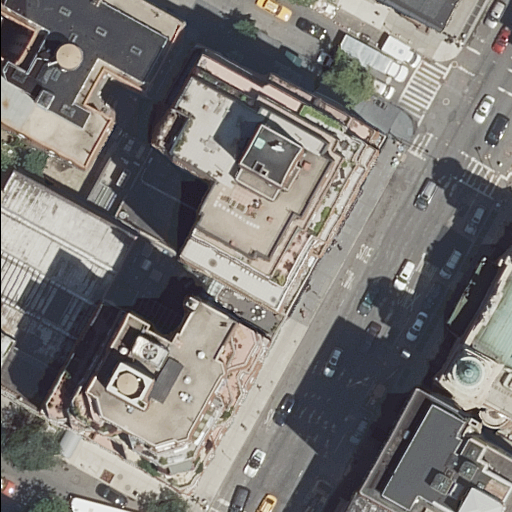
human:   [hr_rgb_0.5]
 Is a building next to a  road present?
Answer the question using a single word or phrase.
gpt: yes

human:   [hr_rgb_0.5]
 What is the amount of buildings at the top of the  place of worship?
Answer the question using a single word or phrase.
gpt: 4

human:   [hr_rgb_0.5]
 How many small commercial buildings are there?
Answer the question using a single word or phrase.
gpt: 0

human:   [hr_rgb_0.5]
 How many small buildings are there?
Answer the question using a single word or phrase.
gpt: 3

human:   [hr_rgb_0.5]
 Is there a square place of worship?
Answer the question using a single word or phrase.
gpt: no

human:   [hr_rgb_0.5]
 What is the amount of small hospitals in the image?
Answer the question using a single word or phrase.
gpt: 0

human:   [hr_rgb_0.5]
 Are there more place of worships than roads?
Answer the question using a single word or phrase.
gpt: no

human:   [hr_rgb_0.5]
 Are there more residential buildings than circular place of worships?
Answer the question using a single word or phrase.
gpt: yes

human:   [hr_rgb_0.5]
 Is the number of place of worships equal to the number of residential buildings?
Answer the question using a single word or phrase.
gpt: no

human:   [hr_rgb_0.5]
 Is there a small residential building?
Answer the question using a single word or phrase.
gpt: yes

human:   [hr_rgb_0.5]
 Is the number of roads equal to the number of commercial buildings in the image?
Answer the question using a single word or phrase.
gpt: no

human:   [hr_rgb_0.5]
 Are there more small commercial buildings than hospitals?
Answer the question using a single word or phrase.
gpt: no

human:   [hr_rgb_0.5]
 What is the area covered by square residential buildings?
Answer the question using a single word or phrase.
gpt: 0m2

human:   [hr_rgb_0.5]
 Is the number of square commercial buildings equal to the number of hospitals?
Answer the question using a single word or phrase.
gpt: no

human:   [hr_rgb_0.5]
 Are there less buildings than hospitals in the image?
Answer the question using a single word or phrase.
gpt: no

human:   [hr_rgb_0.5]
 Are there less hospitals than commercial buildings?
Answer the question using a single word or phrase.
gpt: no

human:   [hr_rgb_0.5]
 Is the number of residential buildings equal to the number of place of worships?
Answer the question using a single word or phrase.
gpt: no

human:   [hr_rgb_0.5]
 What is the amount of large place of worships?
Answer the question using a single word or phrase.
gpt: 1

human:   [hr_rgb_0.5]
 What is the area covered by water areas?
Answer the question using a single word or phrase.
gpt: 0m2

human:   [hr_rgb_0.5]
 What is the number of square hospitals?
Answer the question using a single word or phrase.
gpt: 0

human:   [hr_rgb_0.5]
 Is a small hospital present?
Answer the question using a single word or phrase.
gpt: no

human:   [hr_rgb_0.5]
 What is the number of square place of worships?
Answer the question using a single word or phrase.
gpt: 0

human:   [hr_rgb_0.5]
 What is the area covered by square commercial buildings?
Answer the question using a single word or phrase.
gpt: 0m2

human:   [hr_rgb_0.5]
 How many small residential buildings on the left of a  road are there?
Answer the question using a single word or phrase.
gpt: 1

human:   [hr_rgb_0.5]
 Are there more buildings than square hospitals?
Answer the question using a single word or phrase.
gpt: yes

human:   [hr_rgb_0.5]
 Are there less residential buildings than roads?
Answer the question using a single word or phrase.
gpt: no

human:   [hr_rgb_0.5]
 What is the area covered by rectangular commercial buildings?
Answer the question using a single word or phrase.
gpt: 0m2

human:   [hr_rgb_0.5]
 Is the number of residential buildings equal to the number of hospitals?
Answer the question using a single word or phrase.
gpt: no

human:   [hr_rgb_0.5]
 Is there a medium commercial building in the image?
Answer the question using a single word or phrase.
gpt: no

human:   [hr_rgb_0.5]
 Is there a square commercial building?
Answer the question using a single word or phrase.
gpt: no

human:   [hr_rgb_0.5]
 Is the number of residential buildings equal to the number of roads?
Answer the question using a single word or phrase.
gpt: no

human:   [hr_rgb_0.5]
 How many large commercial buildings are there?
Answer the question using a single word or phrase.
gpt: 0

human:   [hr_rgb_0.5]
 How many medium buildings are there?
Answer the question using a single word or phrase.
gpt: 2

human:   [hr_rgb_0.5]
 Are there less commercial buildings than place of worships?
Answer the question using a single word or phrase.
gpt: yes

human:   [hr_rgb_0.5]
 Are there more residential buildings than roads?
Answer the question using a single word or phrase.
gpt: yes

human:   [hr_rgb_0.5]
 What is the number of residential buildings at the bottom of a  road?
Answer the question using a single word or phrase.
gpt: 5